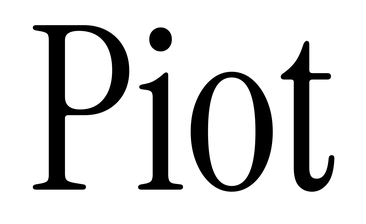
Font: InstrumentSerif-Regular